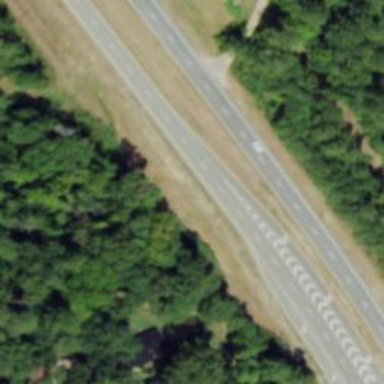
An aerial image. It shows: Asphalt road classified as trunk highway.